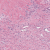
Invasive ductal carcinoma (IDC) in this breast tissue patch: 1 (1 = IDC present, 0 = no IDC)